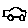
Label: car